Interaction volume radius: 5 \u00c5
Interaction volume height: 20 \u00c5
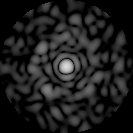
Disorder parameter: 0.8627